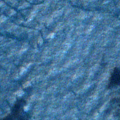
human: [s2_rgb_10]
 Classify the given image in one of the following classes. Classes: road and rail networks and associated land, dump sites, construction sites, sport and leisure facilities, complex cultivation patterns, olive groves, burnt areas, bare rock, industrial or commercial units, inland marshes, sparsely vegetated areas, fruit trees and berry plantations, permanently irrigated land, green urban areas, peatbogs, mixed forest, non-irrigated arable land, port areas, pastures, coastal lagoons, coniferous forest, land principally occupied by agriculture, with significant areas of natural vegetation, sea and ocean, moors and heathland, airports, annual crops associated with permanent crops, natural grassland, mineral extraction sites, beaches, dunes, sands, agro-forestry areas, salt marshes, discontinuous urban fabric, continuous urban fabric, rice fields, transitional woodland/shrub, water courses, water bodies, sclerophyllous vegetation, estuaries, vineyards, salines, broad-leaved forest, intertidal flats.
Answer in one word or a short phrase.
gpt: sea and ocean